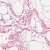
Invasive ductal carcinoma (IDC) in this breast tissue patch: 0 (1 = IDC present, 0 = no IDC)